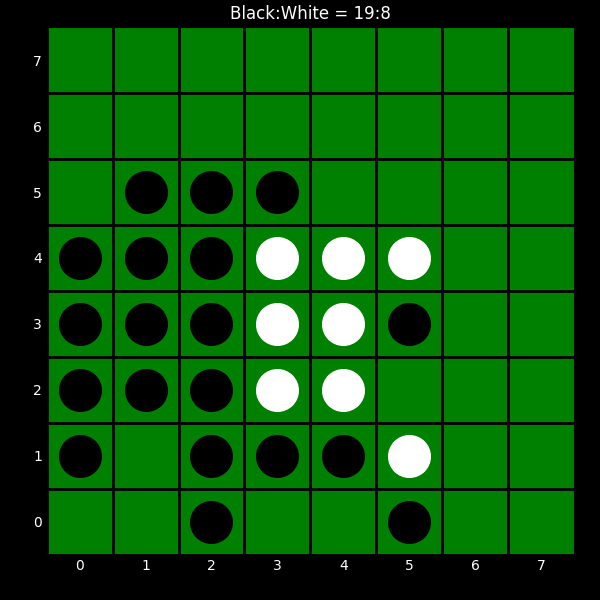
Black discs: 19
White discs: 8